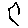
Label: hexagon